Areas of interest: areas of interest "Disease Prevention"
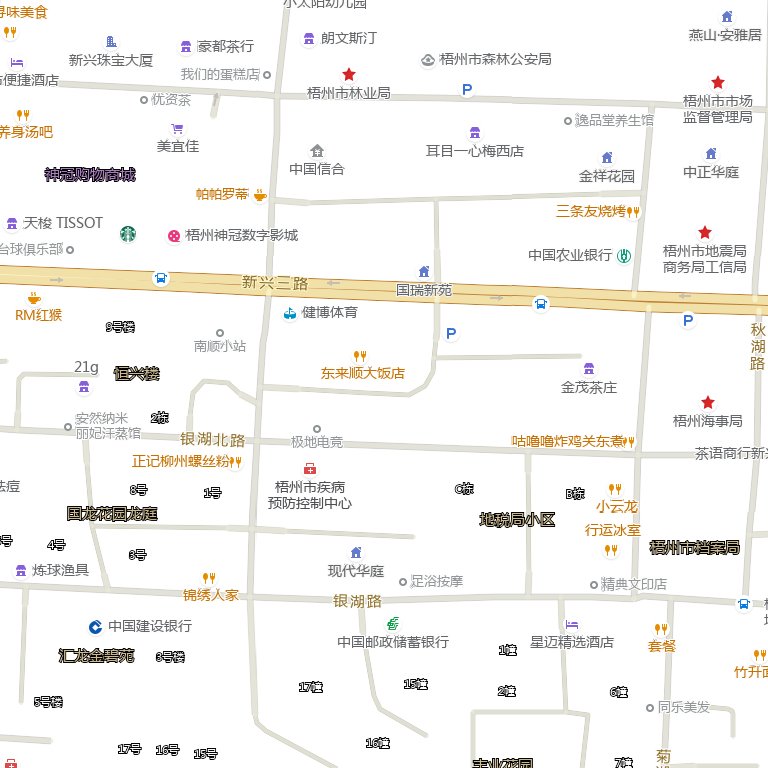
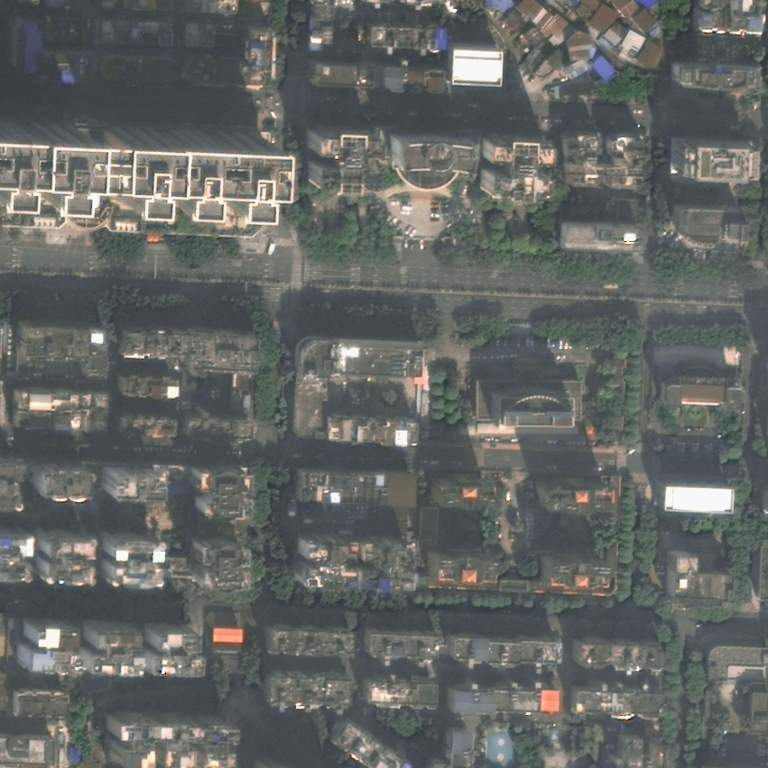